Field crop: maize
Growth stage: 1
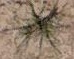
Species: salsola